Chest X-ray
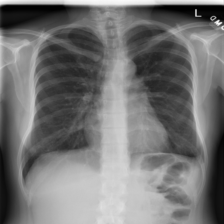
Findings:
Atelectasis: positive
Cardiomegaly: negative
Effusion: negative
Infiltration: negative
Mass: negative
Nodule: negative
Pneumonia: negative
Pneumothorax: negative
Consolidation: negative
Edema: negative
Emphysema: negative
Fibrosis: negative
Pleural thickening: positive
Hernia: negative